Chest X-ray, PA view. Patient: 50 years old, sex F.
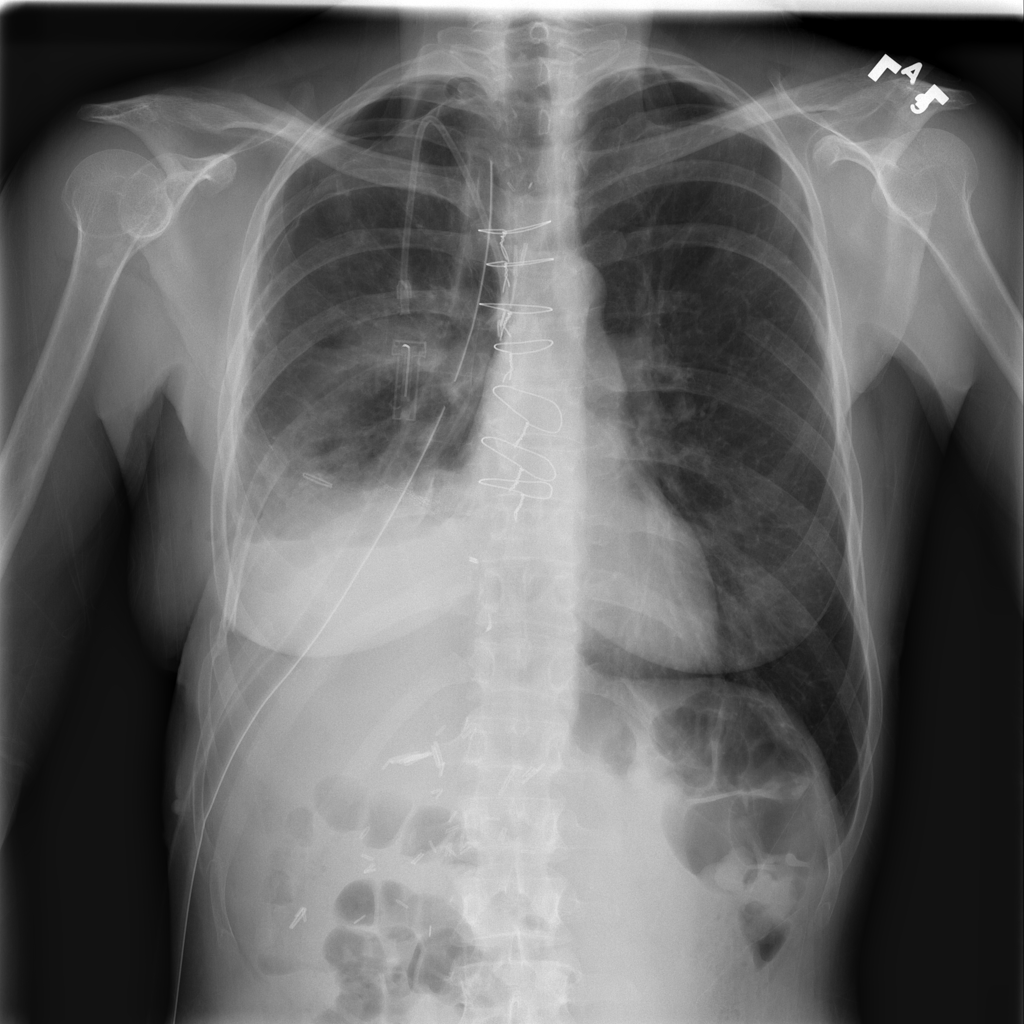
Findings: No Finding